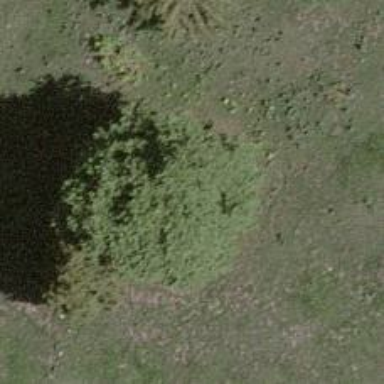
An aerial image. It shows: Beautiful tree in nature.